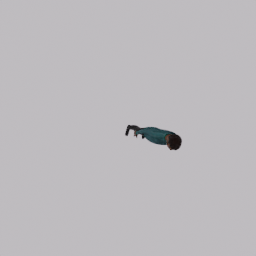
Label: people